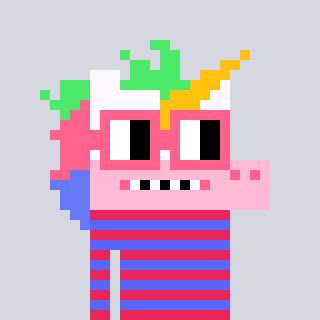
a pixel art character with square pink glasses, a unicorn-shaped head and a purple-colored body on a cool background